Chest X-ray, AP view. Patient: 66 years old, sex F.
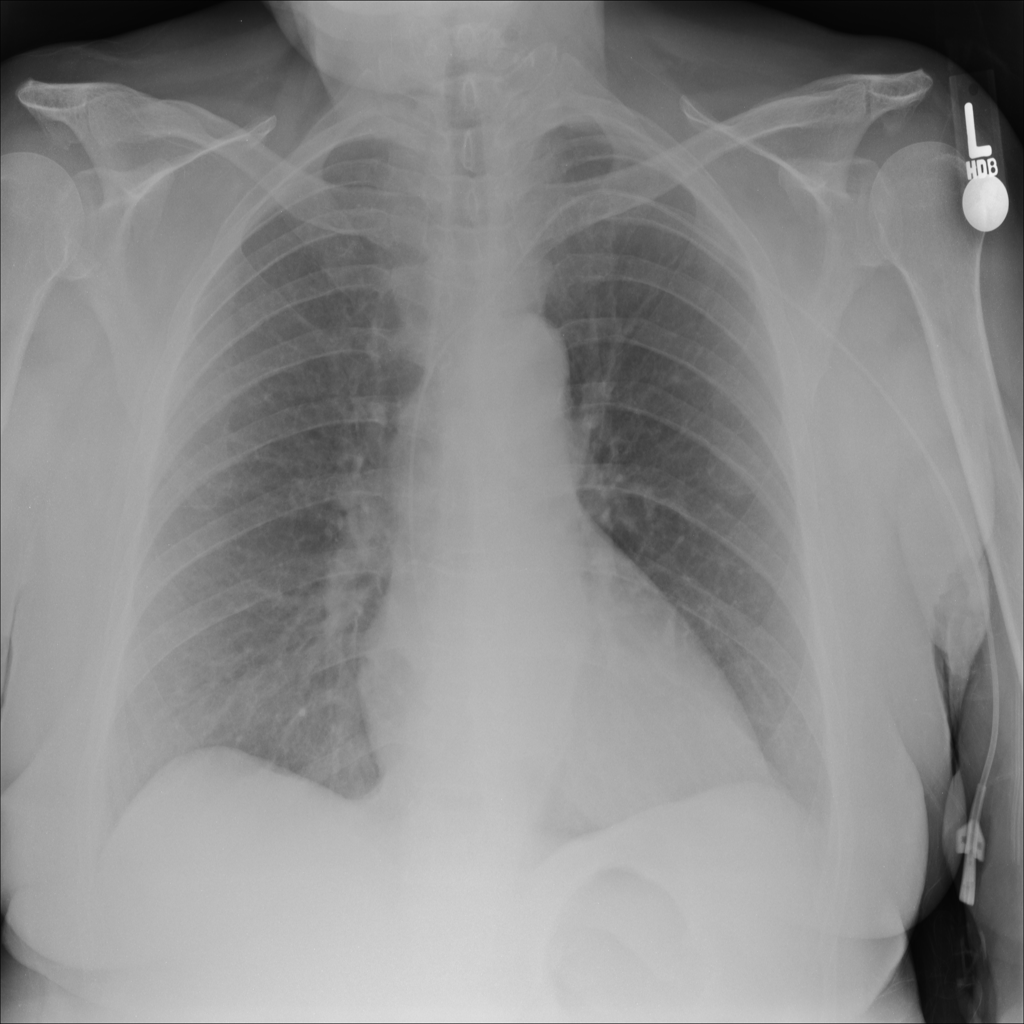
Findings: No Finding